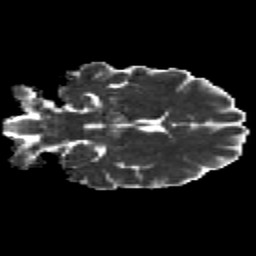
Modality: MD
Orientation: coronal
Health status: healthy
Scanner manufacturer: siemens
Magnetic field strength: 3 T
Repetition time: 10.6 s
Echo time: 0.092 s